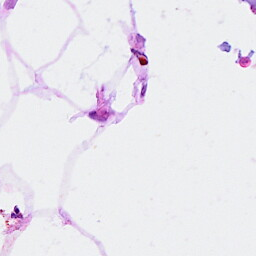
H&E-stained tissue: Breast